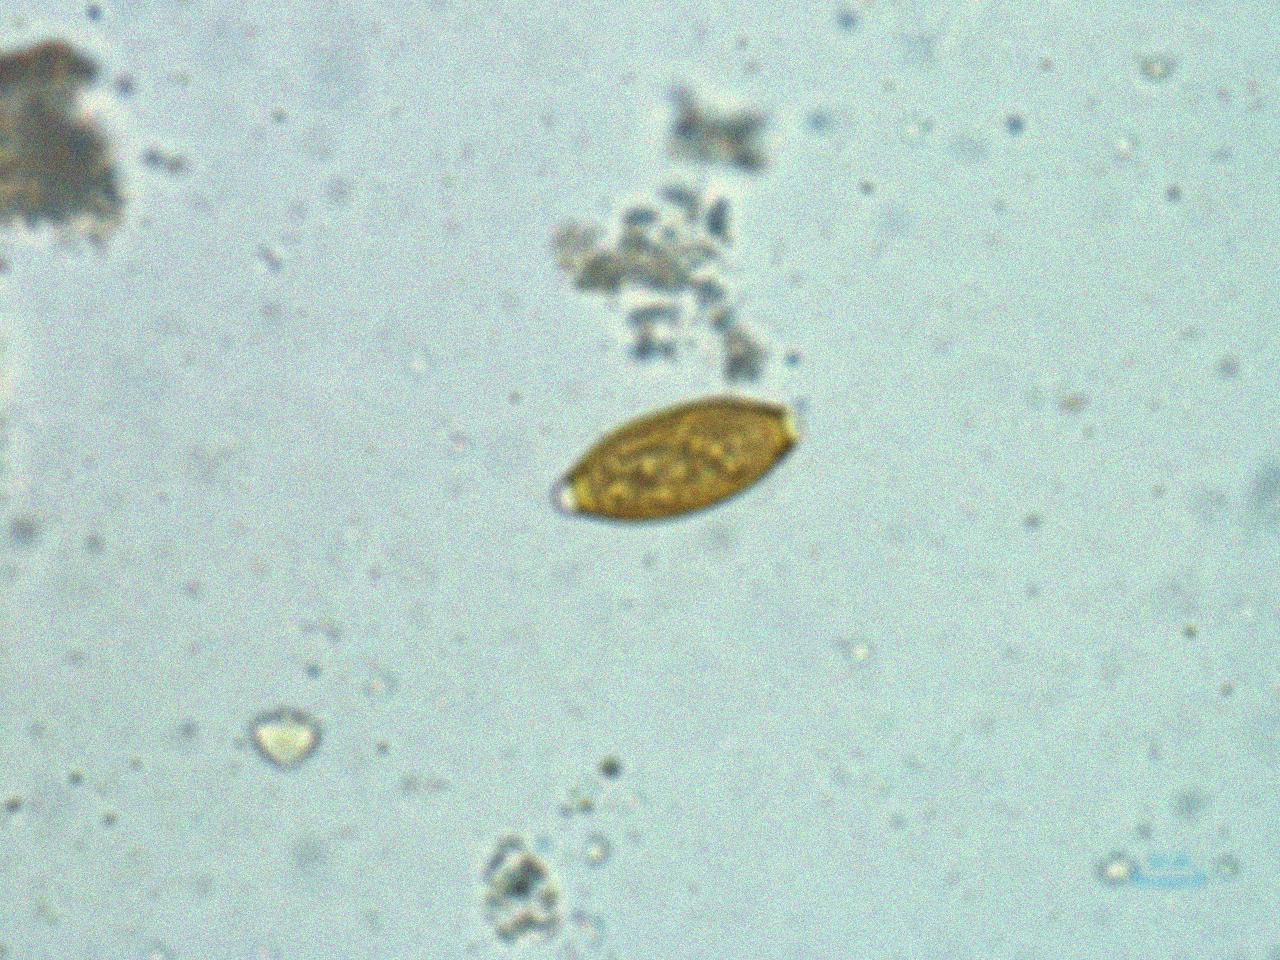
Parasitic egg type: Trichuris trichiura